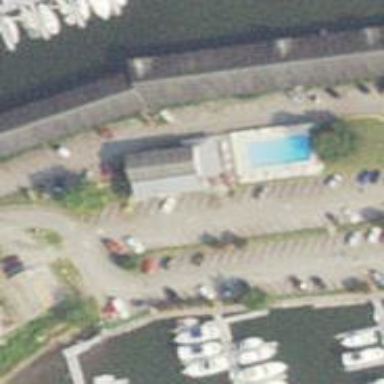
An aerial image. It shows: Marina area for leisure land.